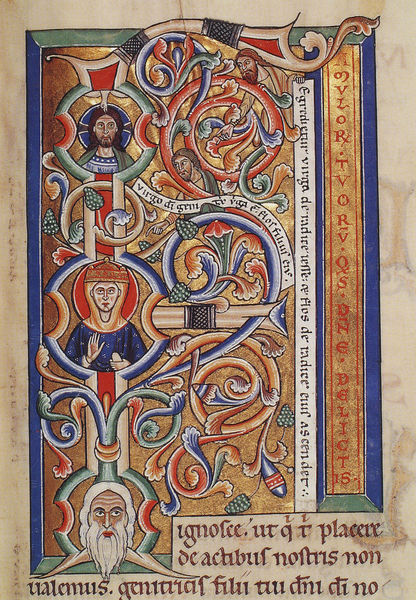
Titel: Stammheim Missale, Hildesheim
Schlagwörter: blau, kopf, mann, grün, menschen, frau, köpfe, rot, bart, band, bibel, gold, krone, ranken, schrift, könig, buch, jungfrau, seite, text, initiale, pergament, jesus, mittelalter, heiliger, heilige, kapuze, latein, handschirft, chronik, f, blau#, marginale, virgo, mudra